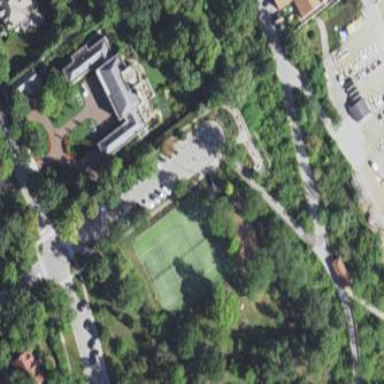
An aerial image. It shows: Tennis court.